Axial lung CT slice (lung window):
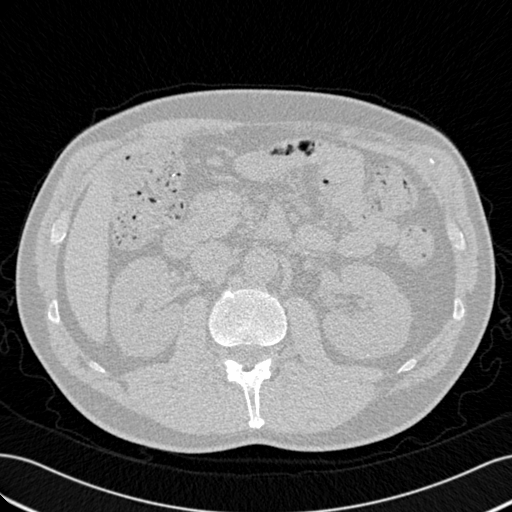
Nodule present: no